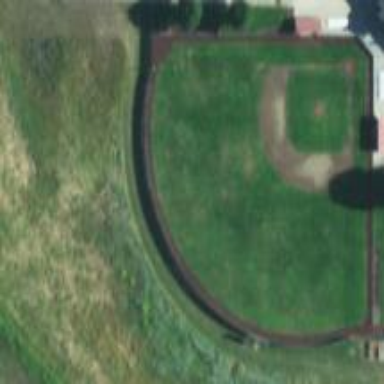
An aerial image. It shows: Baseball pitch for leisure land.